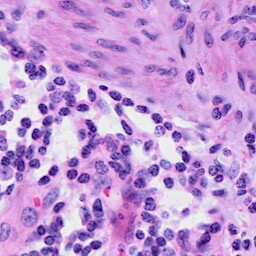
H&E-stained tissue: Cervix